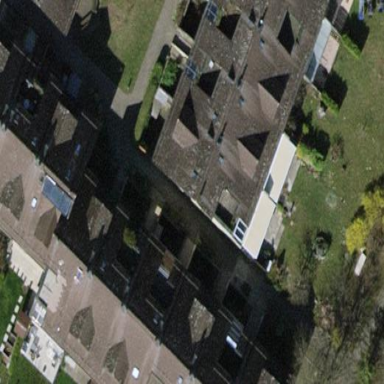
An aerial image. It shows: Terrace building.